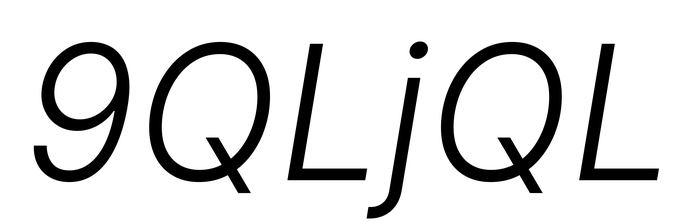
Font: Inter-Italic_Light_Italic